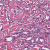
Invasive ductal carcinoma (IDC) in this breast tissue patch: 1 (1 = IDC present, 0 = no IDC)